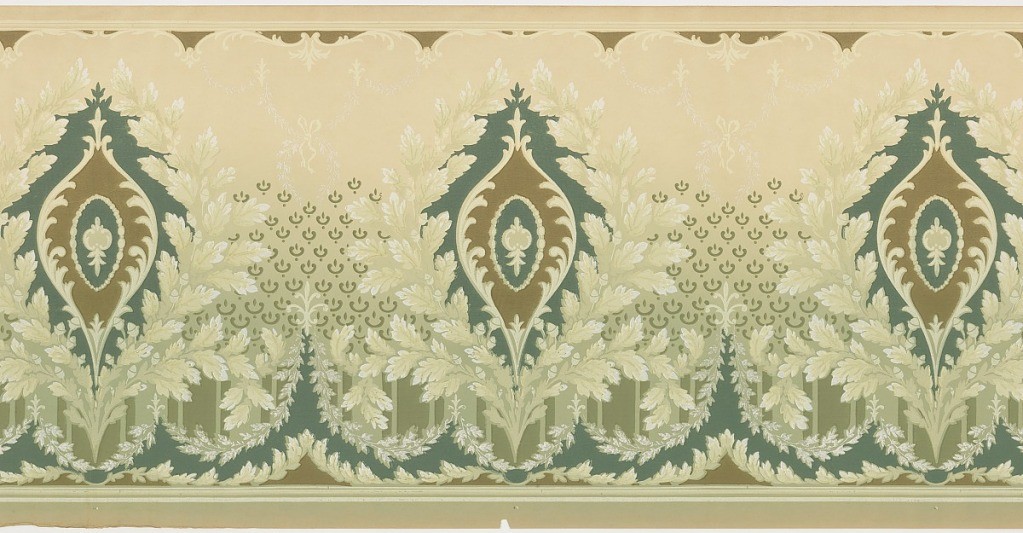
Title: Frieze
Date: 1905–1915
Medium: Machine-printed paper
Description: Ogival medallion within foliate wreath, foliate swags below.  Upper background contains petite foliate wreaths tied with bow knot.